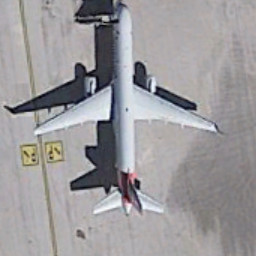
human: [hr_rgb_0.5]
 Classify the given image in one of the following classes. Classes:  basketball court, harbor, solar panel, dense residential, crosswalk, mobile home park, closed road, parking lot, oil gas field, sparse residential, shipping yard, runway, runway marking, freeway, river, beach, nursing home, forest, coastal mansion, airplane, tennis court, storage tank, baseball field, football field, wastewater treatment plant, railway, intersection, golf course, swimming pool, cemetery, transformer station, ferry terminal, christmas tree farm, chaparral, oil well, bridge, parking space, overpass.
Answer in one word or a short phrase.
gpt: airplane